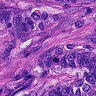
Metastatic tissue present: yes